Field crop: tomato
Growth stage: 2
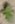
Species: solanum